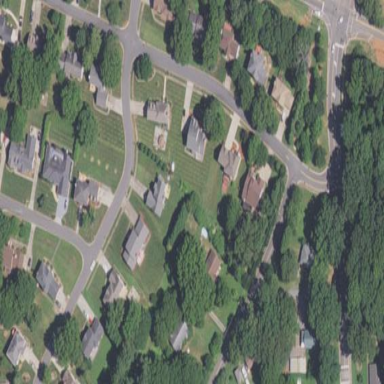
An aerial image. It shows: This residential area consists of single-family homes.